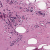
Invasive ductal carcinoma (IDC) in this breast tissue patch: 0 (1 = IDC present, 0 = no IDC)